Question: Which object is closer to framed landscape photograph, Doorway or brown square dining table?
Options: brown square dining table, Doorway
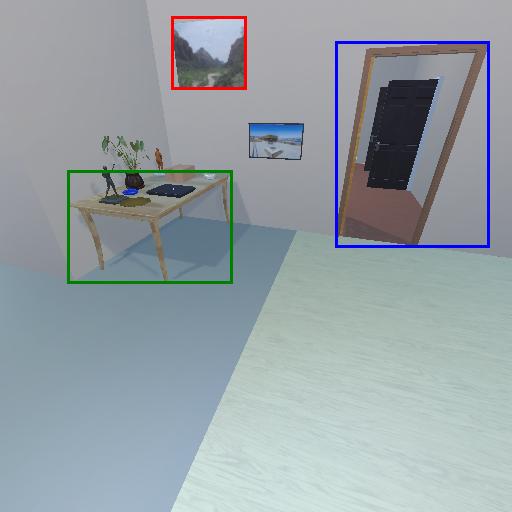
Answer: brown square dining table